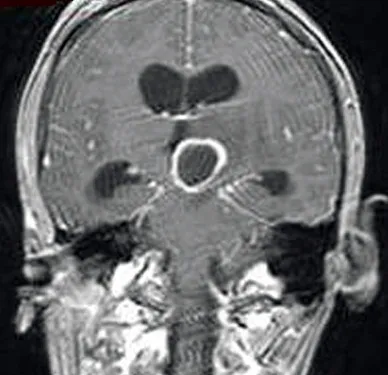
T1-weighted coronal MR image with contrast of the same patient.
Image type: radiology (mri)